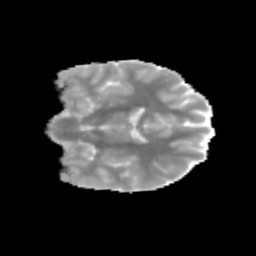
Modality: MD
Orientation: coronal
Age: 12
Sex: male
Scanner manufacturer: siemens
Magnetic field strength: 3 T
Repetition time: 3.8 s
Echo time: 0.07 s